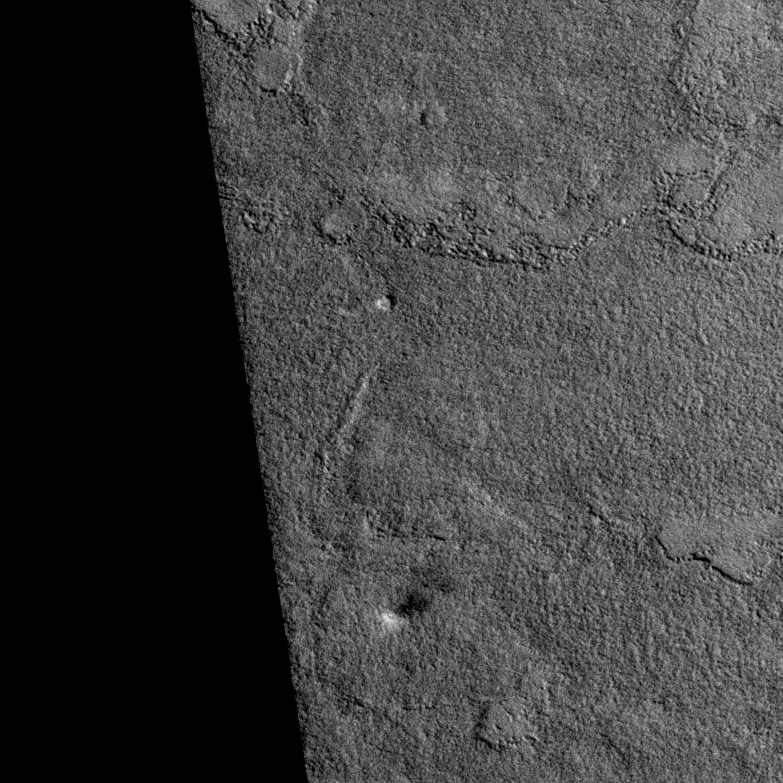
Label: dustdevil